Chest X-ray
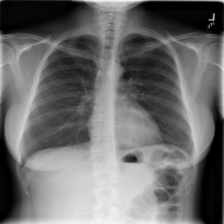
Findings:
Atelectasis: negative
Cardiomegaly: negative
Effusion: negative
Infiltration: negative
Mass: negative
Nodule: negative
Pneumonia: negative
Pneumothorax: negative
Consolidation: negative
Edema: negative
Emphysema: negative
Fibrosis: negative
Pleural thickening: negative
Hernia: negative